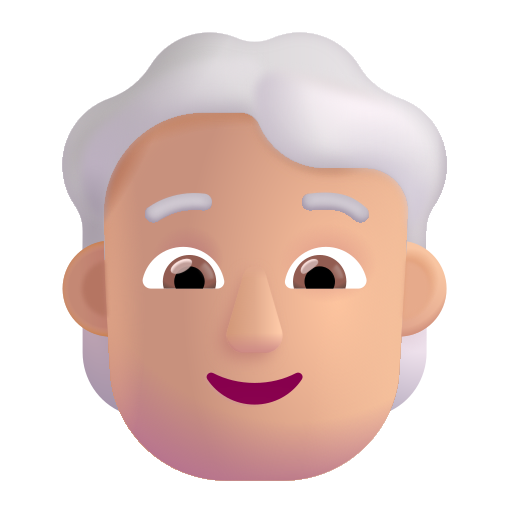
person white hair color  light